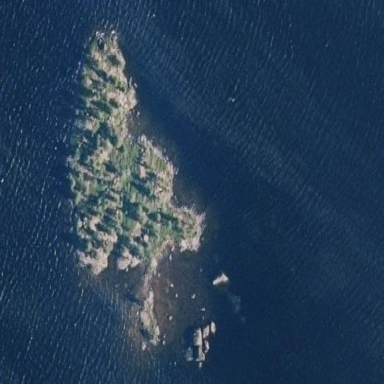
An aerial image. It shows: Islet.